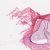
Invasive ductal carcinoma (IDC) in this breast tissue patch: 0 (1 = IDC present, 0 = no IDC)